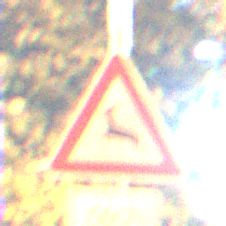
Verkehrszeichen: WildwechselRechts
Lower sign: LaengeEinerStrecke3
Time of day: Night
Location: Outdoor (Urban)
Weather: PartlyCloudy
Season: NotSpecified
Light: Artificial